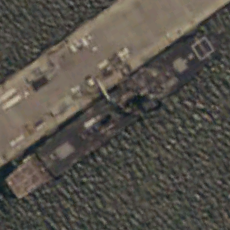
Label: destroyer